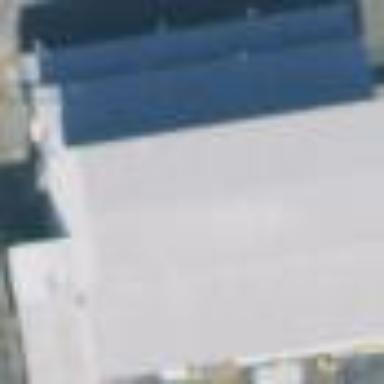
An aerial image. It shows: Industrial building.